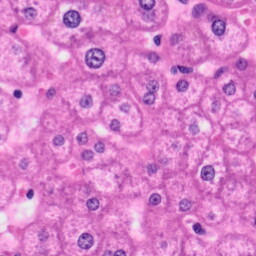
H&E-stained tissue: Liver